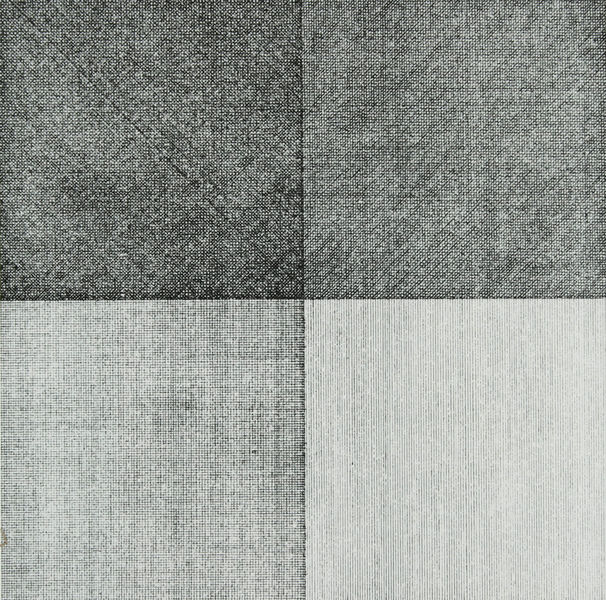
Titel: Pen and Ink Drawing
Künstler: Sol Lewitt
Standort: New York
Institution: Im Besitz des Künstlers
Schlagwörter: weiß, grau, schwarz, zeichnung, muster, stoff, abstrakt, farben, flächen, modern, linien, foto, vier, kreuz, kohle, druck, schraffur, schraffuren, leinwand, bleistift, senkrecht, bauhaus, quadrate, diagonal, struktur, diagonale, gewebe, sol, graustufen, lewitt, quadrat, viereck, vierecke, senkrechte, gesprenkelt, waagrechte, waagrecht, fasern, fotogragie, leinenstruktur, sol lweitt, tönungen, viereck7